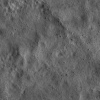
Atmospheric dust classification: not_dusty